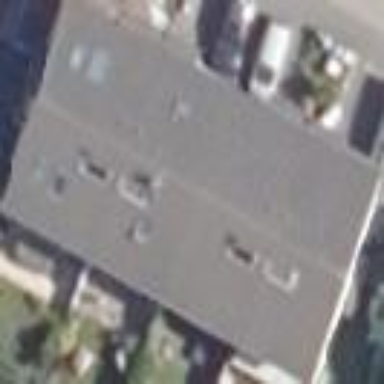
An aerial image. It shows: Terrace building.